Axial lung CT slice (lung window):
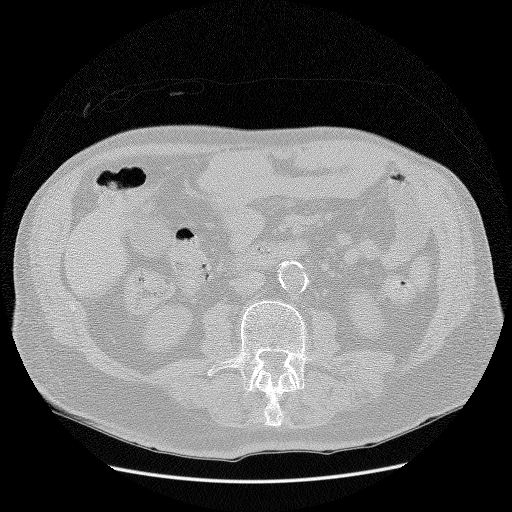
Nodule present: no